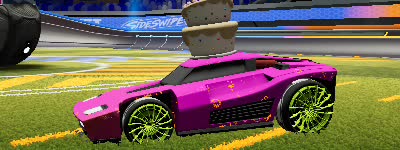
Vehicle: breakout